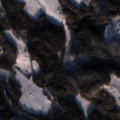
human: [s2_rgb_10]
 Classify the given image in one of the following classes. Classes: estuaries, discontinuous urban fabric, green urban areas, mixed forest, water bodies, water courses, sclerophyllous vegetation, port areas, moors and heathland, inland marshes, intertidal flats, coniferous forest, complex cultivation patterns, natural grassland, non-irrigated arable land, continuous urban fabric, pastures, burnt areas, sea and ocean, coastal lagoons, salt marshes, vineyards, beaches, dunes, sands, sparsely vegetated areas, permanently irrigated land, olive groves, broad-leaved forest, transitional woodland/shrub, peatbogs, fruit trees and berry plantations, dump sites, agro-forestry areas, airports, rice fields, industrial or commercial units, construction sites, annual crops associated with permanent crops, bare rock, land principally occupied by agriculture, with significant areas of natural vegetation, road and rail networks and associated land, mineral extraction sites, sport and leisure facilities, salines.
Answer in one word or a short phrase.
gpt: non-irrigated arable land, land principally occupied by agriculture, with significant areas of natural vegetation, coniferous forest, mixed forest, transitional woodland/shrub